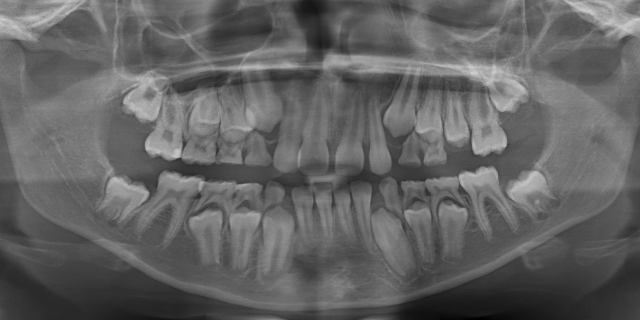
adult